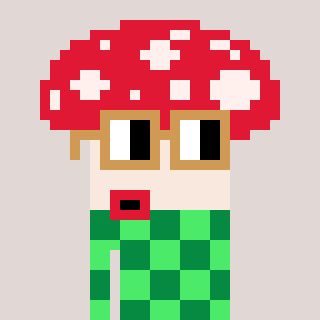
a pixel art character with square brown glasses, a mushroom-shaped head and a teal-colored body on a warm background